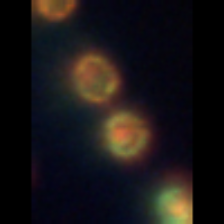
Taxon: Thalassiosira
Group: Diatoms